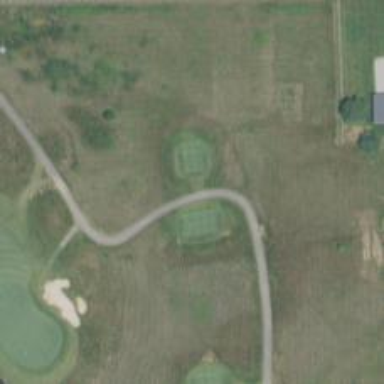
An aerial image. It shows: Path for golf carts.